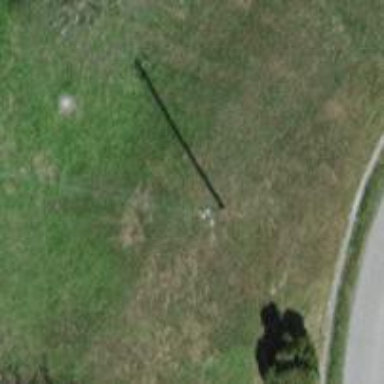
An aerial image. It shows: Power pole.